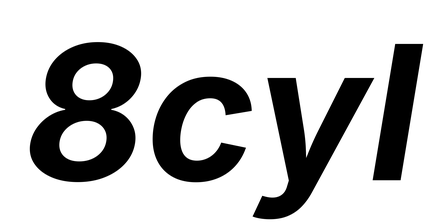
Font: Inter-Italic_Bold_Italic